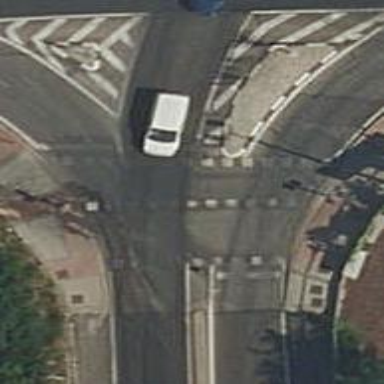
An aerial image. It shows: Road with traffic signals at crossing.